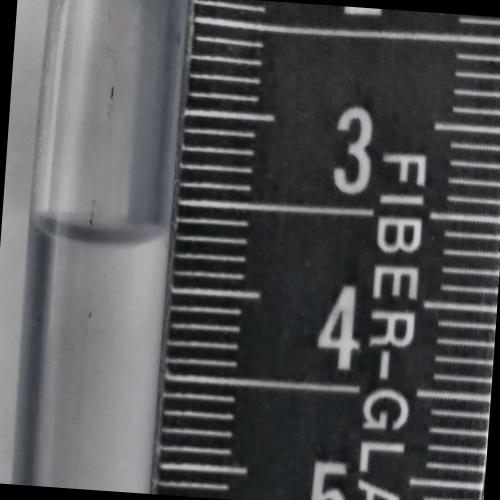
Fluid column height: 3.7 cm